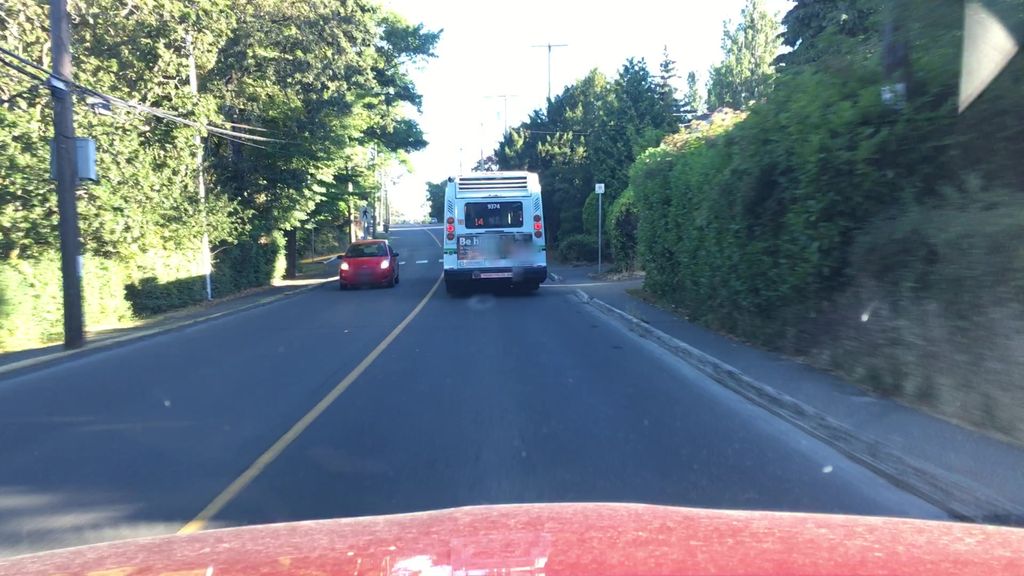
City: victoria